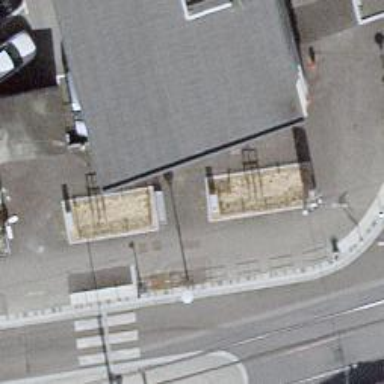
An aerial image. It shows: Grey bench.